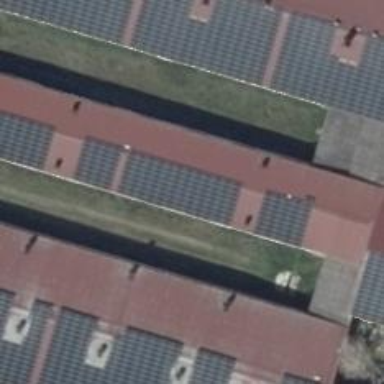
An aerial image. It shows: Solar power generator using photovoltaic method with solar photovoltaic panel types.